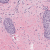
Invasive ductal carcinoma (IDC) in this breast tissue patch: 1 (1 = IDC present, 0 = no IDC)